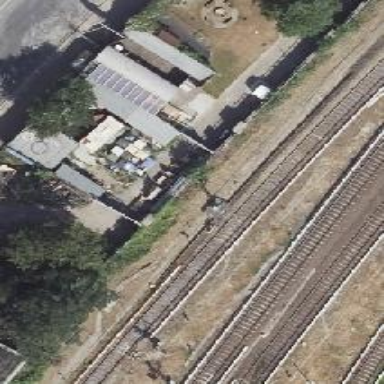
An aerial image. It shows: Solitary milestone along the railway.